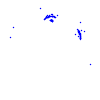
Particle: kaon